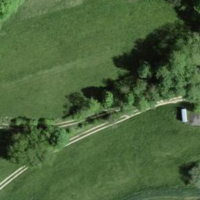
EUNIS habitat code: 24
Species observed at this site:
Gryllus campestris
Melanargia galathea